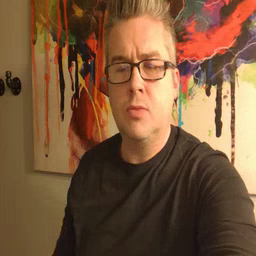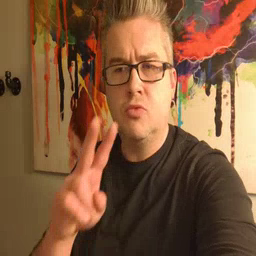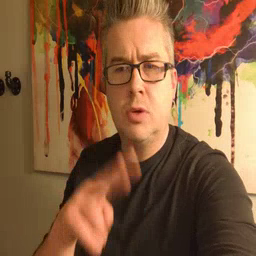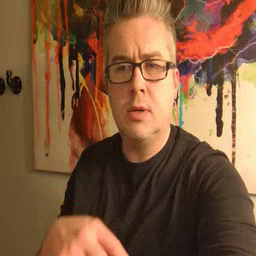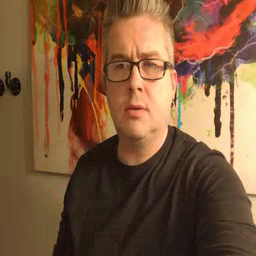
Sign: read